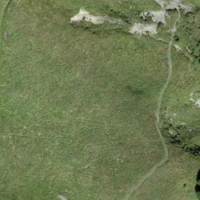
EUNIS habitat code: 23
Species observed at this site:
Campanula glomerata